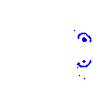
Particle: pion